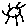
Label: sun